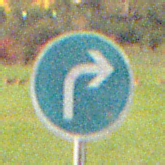
Verkehrszeichen: VorgeschriebeneFahrtrichtungRechts
Umgebung: Outdoor, Nature
Tageszeit: Night
Wetter: Clear
Licht: Natural
Jahreszeit: NotSpecified
Kontrast: HighContrast